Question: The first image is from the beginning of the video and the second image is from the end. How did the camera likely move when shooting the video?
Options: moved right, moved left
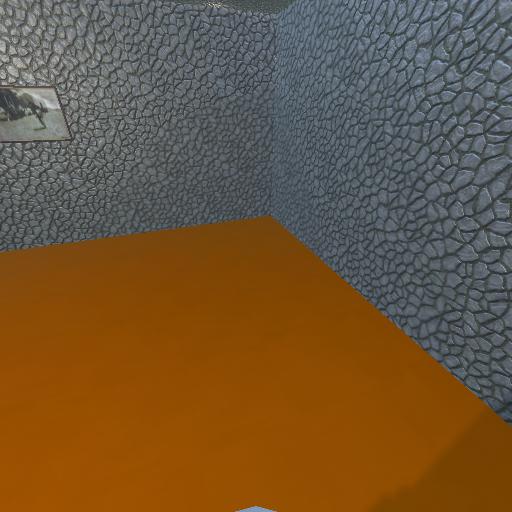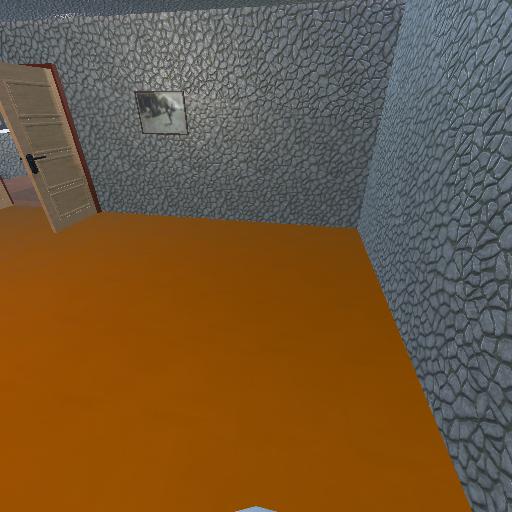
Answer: moved right